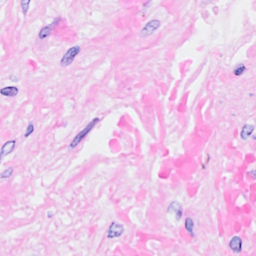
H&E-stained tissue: Breast